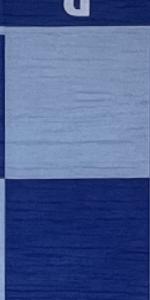
Label: Empty